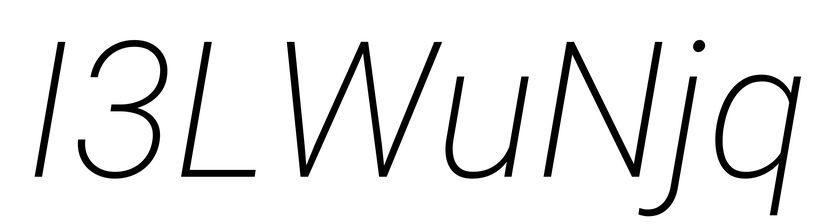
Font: Roboto-Italic_ExtraLight_Italic